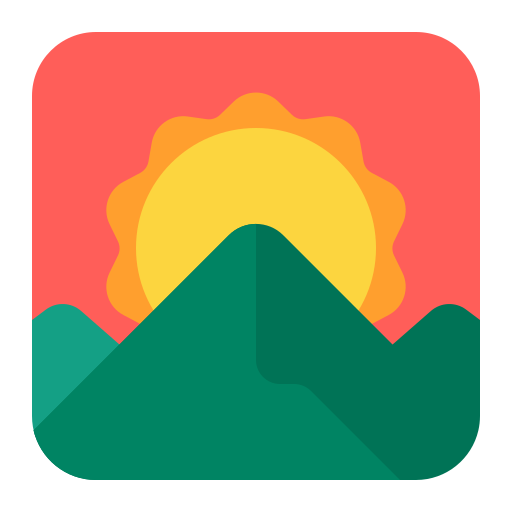
sunrise over mountains flat